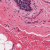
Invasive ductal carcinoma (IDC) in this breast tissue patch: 0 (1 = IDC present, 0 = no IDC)